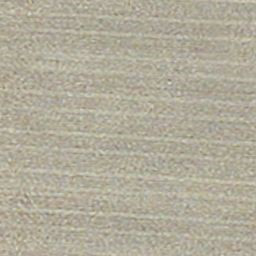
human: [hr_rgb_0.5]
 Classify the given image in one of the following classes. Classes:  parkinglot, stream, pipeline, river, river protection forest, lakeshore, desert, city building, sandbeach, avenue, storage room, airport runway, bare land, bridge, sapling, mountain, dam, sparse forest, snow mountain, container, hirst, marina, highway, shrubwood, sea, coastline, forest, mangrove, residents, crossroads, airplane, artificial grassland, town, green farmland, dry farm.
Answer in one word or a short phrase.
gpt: dry farm